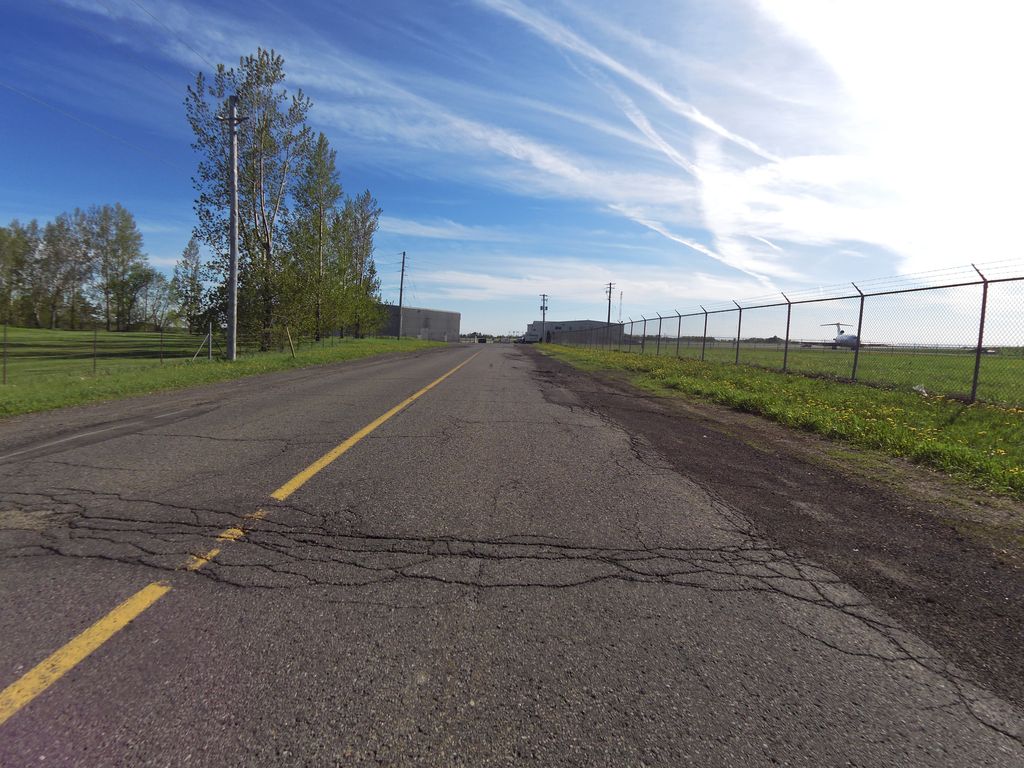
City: ottawa-gatineau